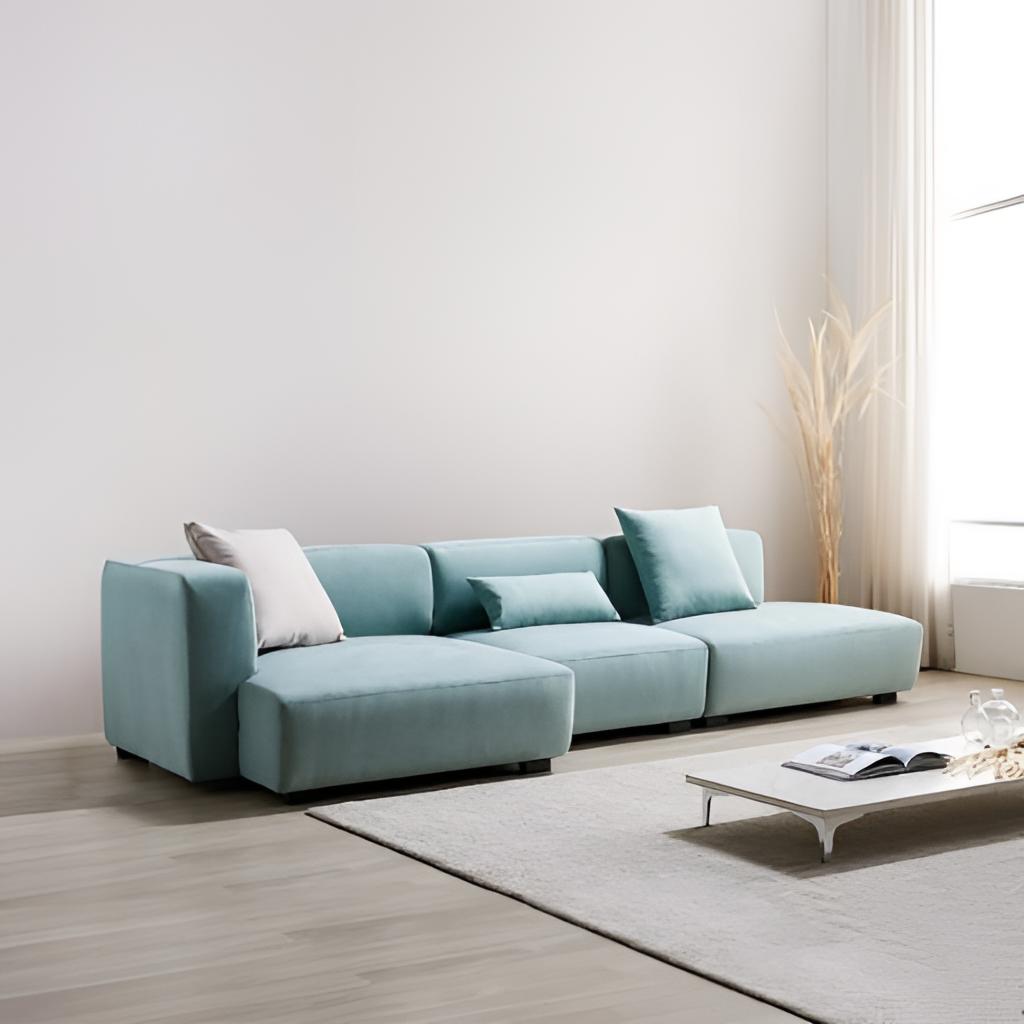
teal fabric sectional sofa, living room, wood flooring, with plank pattern, modern, paint wallpaper, with solid pattern